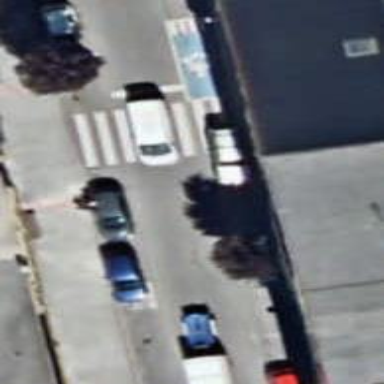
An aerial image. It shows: Paved residential road with parallel parking lanes on both sides and sidewalks on both sides as well.